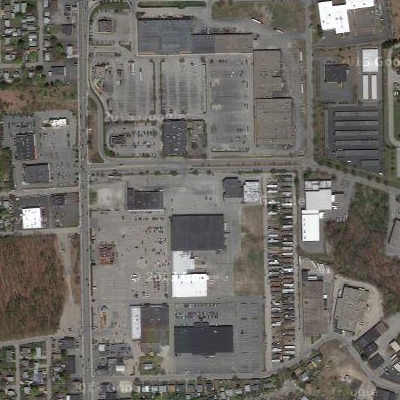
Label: Parking